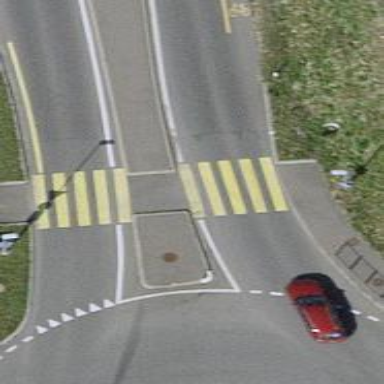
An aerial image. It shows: Marked crossing with zebra markings on the road.